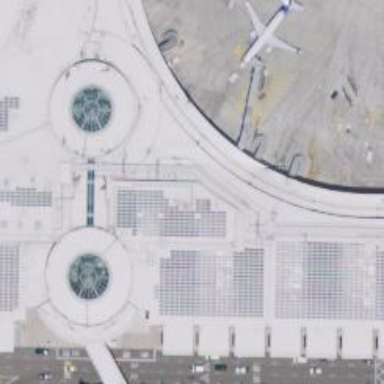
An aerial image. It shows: Airport gate.